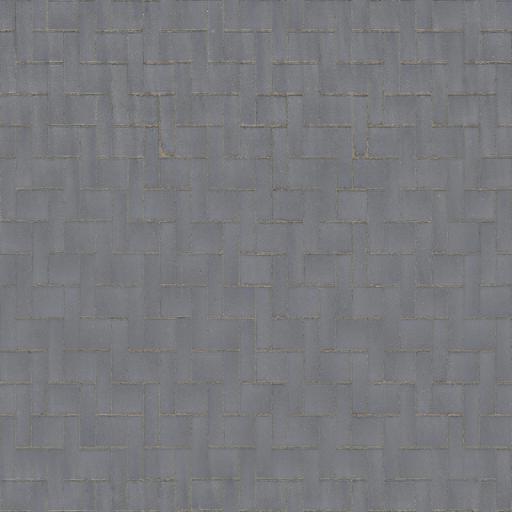
Tags: grey herringbone paving stones